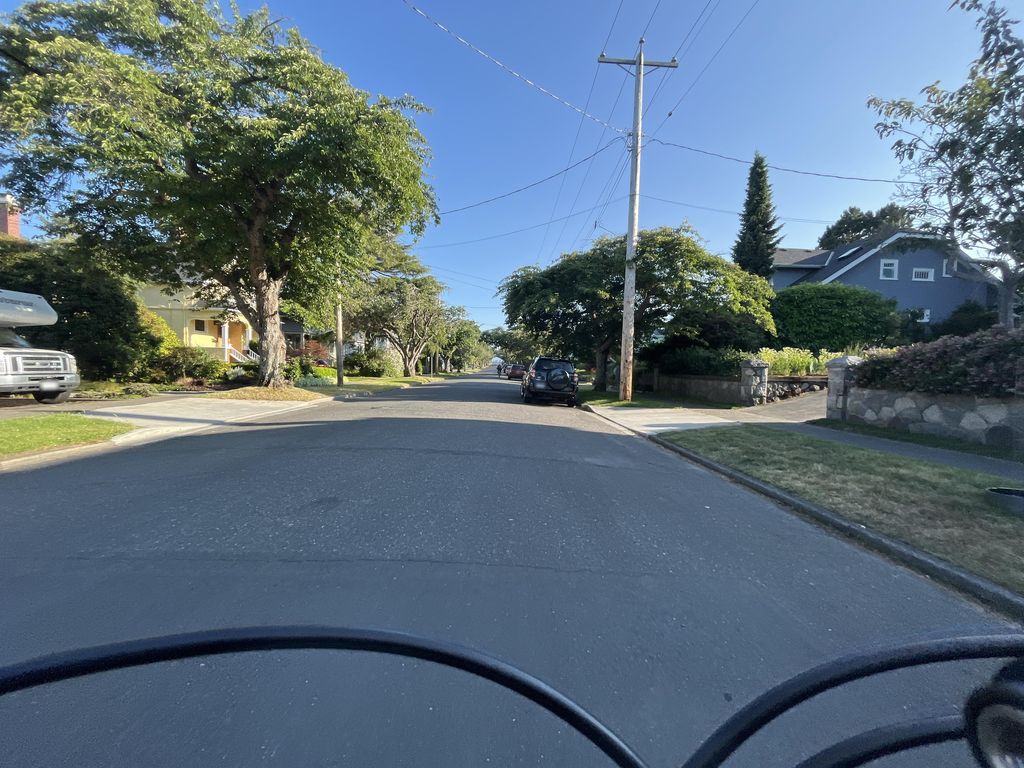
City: victoria